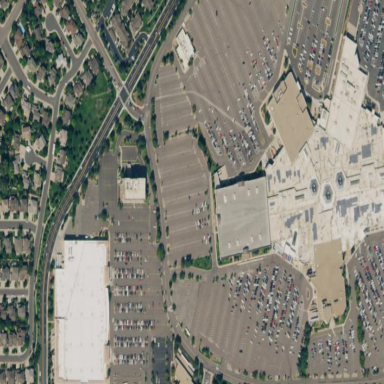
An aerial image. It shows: Retail area.